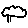
Label: cloud